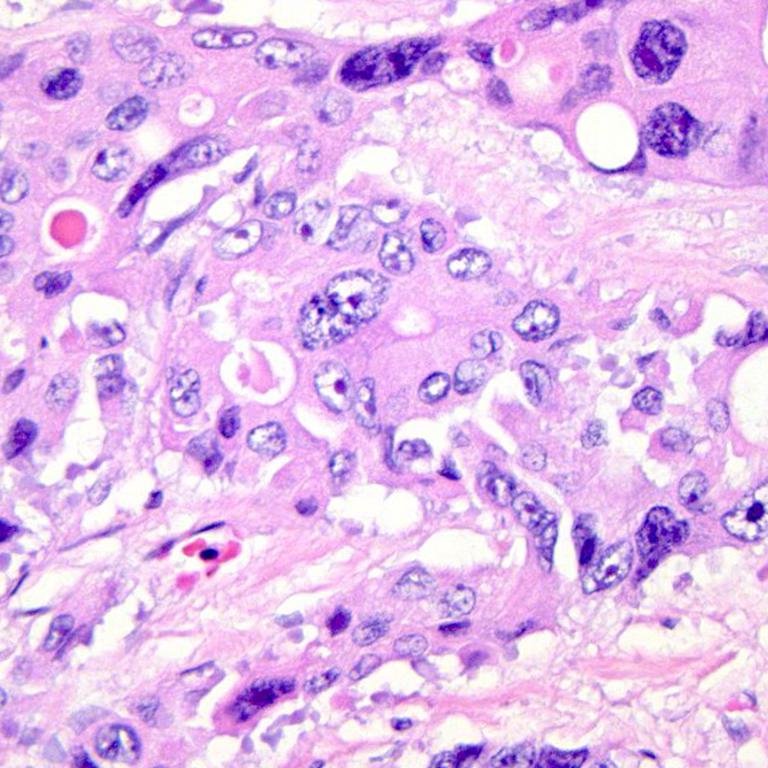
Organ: colon
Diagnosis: adenocarcinomas